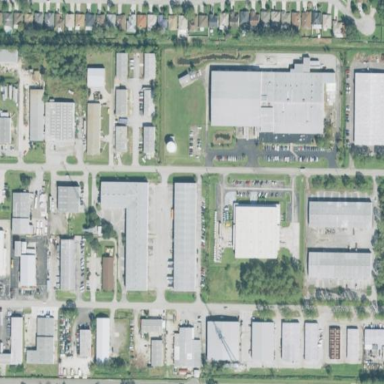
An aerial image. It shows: Industrial area.